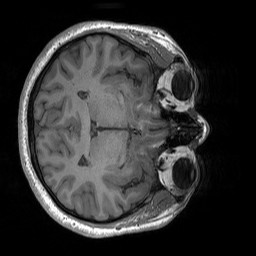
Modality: T1w
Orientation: axial
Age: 28
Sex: male
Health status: healthy
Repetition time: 1.9 s
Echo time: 0.00252 s